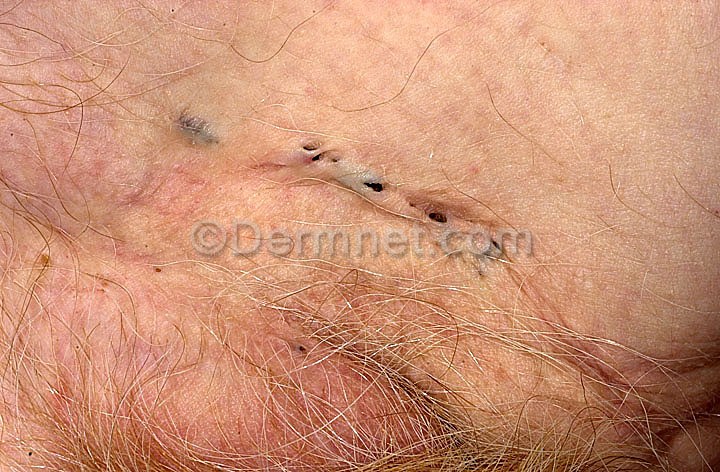
Disease: Acne and Rosacea Photos